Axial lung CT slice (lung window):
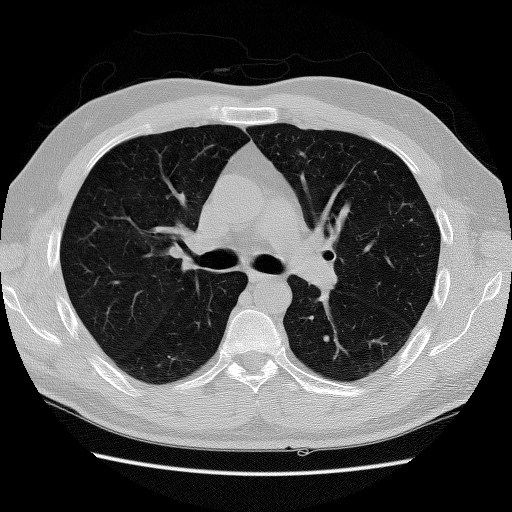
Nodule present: no